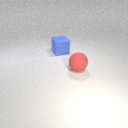
large red rubber sphere in front of large blue rubber cube